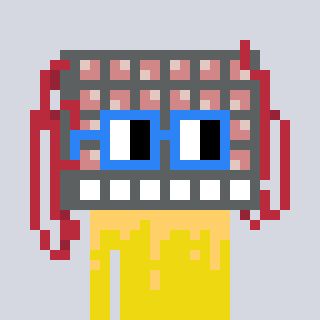
a pixel art character with square blue glasses, a turing-shaped head and a yellow-colored body on a cool background